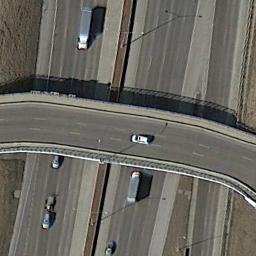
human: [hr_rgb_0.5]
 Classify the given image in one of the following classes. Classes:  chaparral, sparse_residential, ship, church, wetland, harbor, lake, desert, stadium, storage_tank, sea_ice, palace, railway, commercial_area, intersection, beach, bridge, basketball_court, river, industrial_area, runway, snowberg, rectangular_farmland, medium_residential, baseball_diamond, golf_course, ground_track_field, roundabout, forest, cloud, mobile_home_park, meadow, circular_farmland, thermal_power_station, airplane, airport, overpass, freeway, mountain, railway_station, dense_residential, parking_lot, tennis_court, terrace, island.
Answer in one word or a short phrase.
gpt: overpass